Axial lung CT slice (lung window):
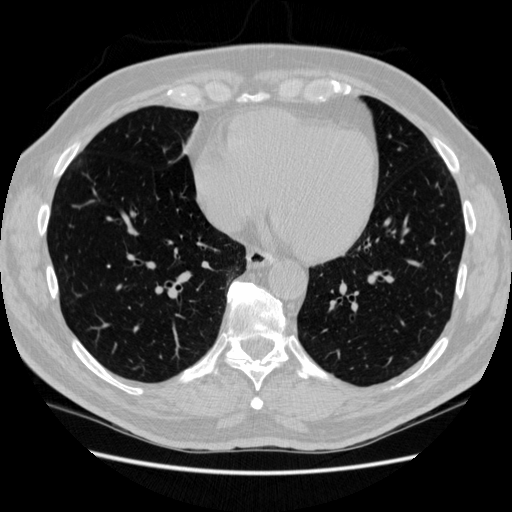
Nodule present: no